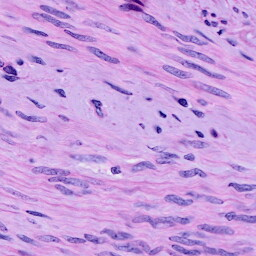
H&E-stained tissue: Cervix